高一 · 变换几何
把直线 $x-y+\sqrt{3}-1=0$ 绕点 $(1, \sqrt{3})$ 逆时针旋转 $15^{\circ}$ 后, 所得直线 $l$ 的方程是 $(\quad)$
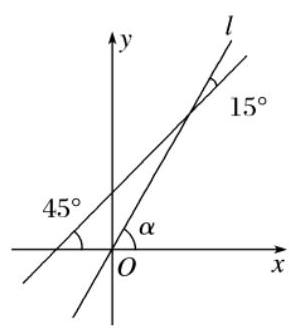
A. $y=-\sqrt{3} x$
B. $y=\sqrt{3} x$
C. $x-\sqrt{3} y+2=0$
D. $x+\sqrt{3} y-2=0$
答案: B
解析: 如图,

已知直线的斜率为 1 , 则其倾斜角为 $45^{\circ}$,

则直线 $l$ 的倾斜角 $\alpha=45^{\circ}+15^{\circ}=60^{\circ}$.

$\therefore l$ 的斜率 $k=\tan \alpha=\tan 60^{\circ}=\sqrt{3}$,

$\therefore l$ 的方程为 $y-\sqrt{3}=\sqrt{3}(x-1)$, 即 $y=\sqrt{3} x$.